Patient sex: F
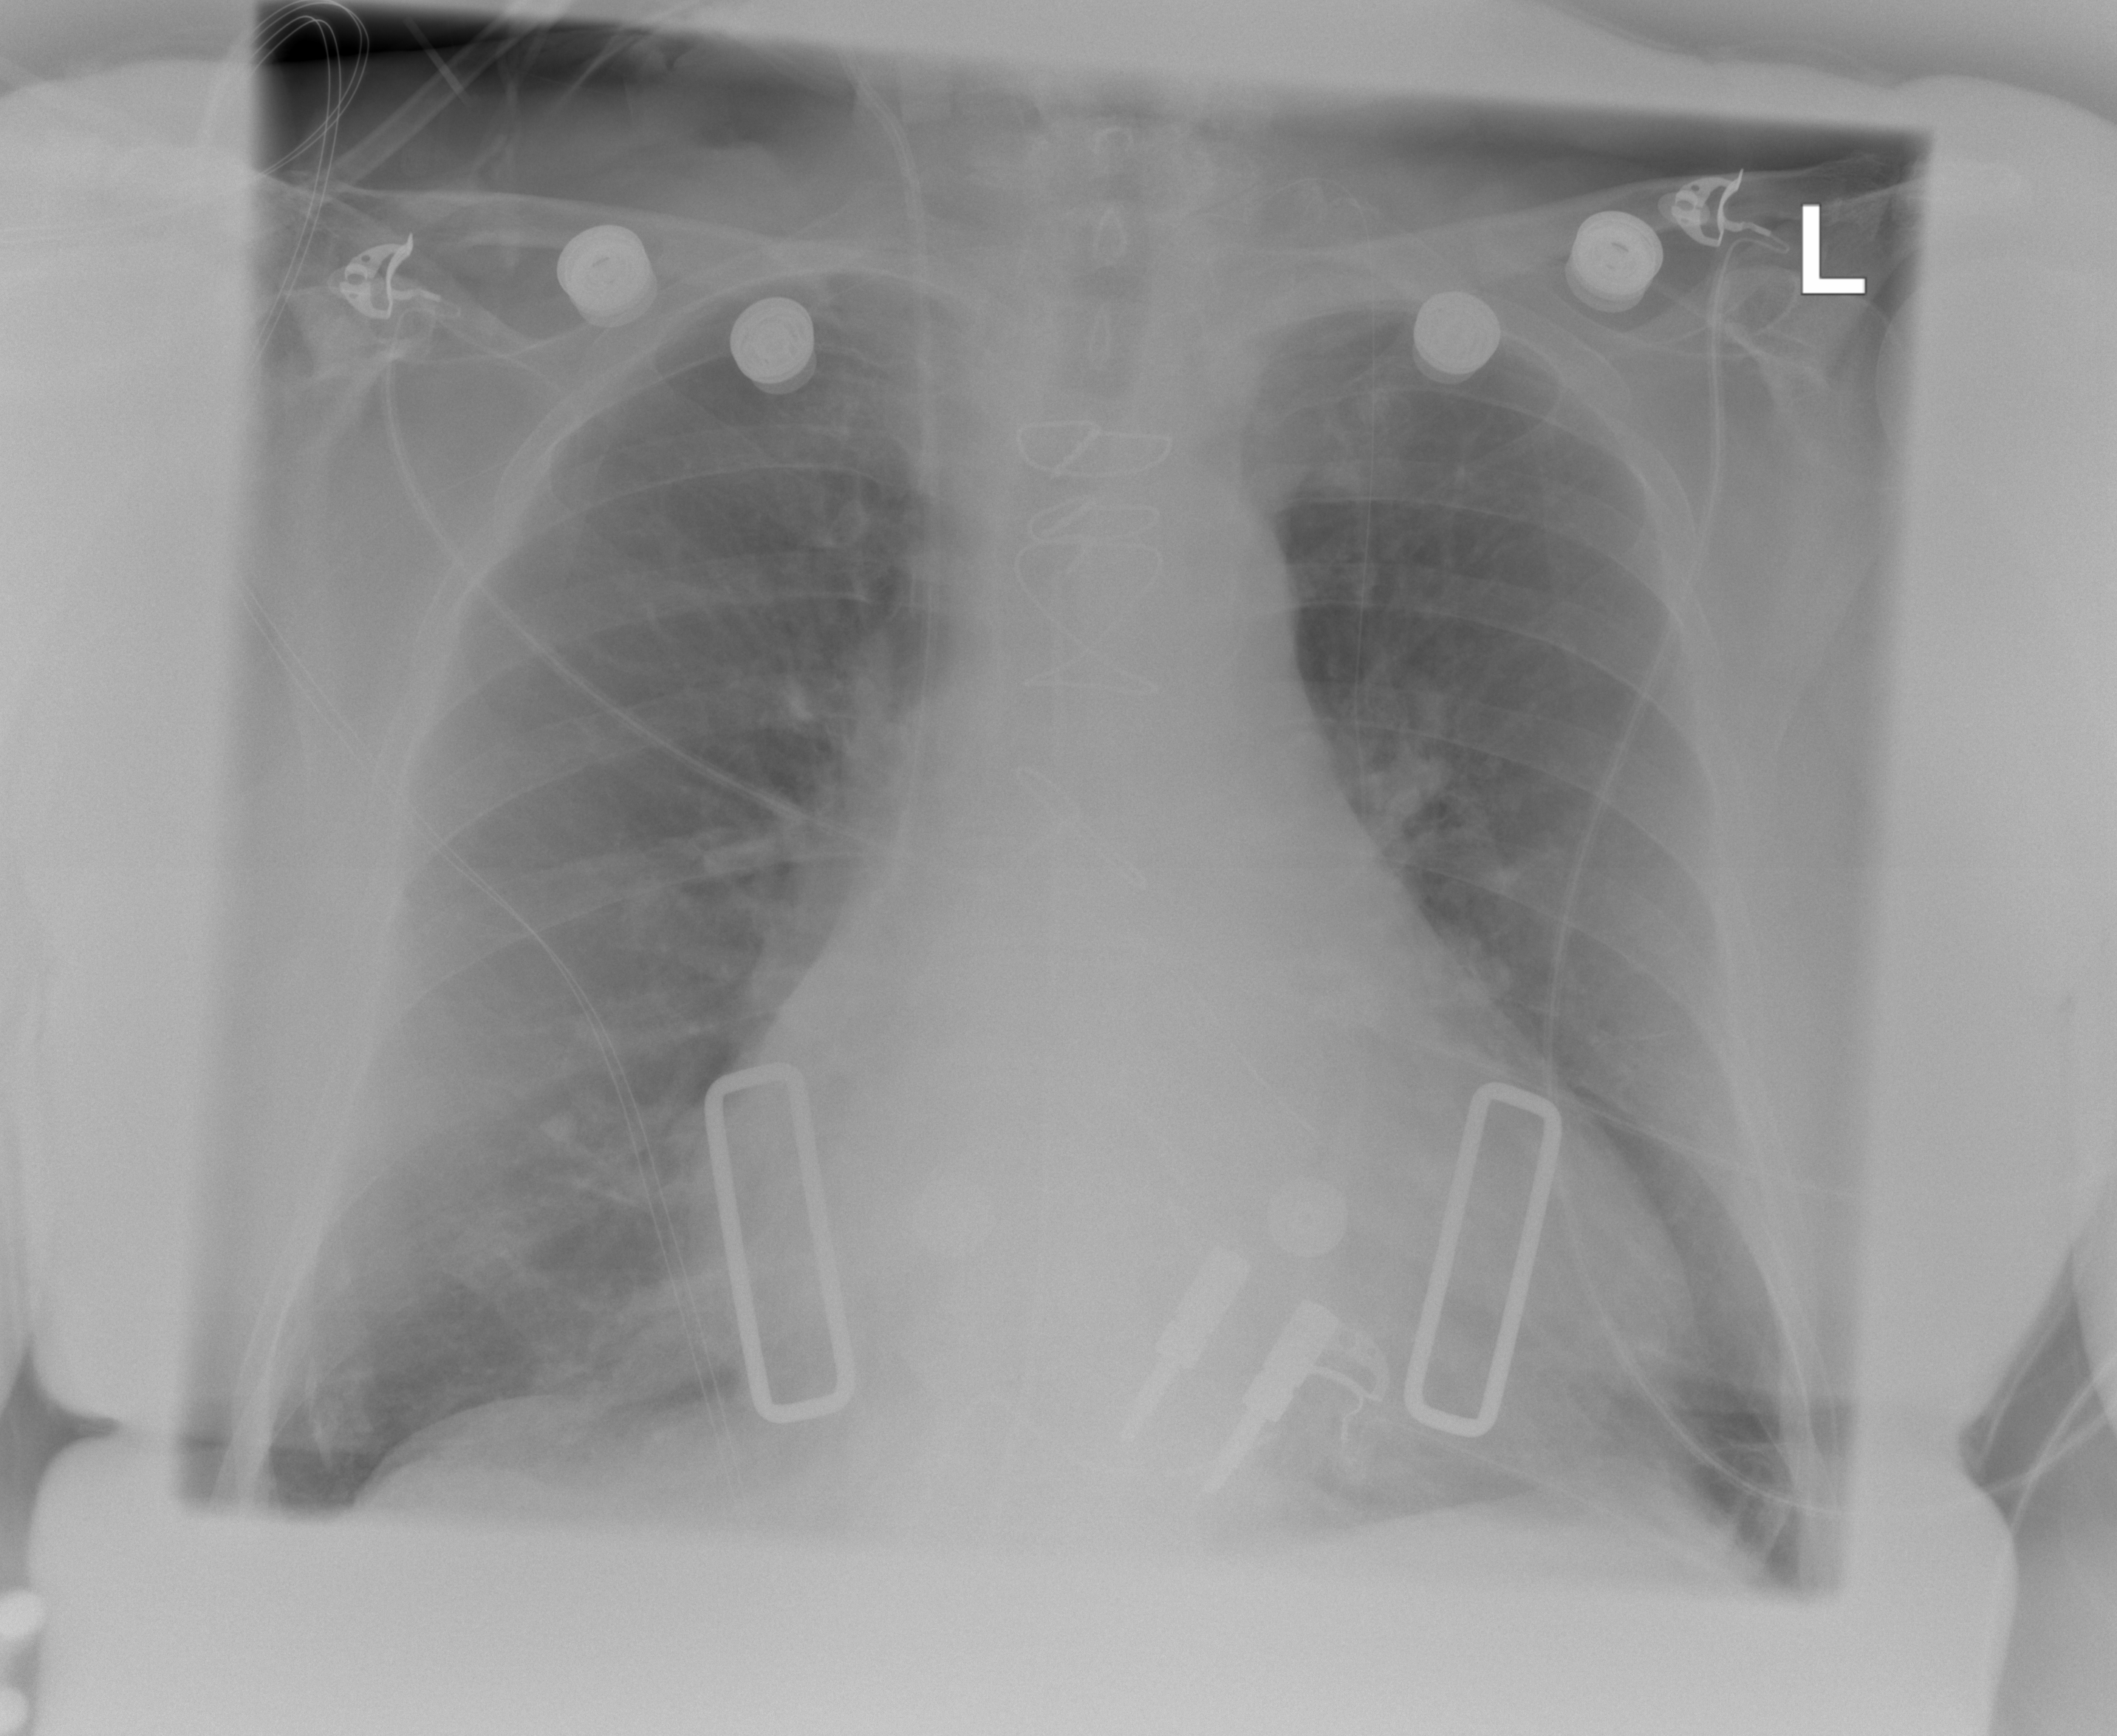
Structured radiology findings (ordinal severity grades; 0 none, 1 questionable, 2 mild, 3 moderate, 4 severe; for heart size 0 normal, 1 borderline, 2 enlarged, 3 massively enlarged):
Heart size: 2
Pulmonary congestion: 0
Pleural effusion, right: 0
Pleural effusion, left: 0
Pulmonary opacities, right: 0
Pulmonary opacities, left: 0
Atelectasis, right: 2
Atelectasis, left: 2